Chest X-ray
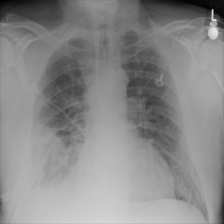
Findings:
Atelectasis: negative
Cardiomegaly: negative
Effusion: negative
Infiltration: negative
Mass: negative
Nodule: negative
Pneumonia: negative
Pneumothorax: negative
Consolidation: negative
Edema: negative
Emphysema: negative
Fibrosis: negative
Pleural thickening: negative
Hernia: negative